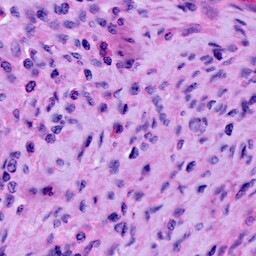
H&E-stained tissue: Cervix